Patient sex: M
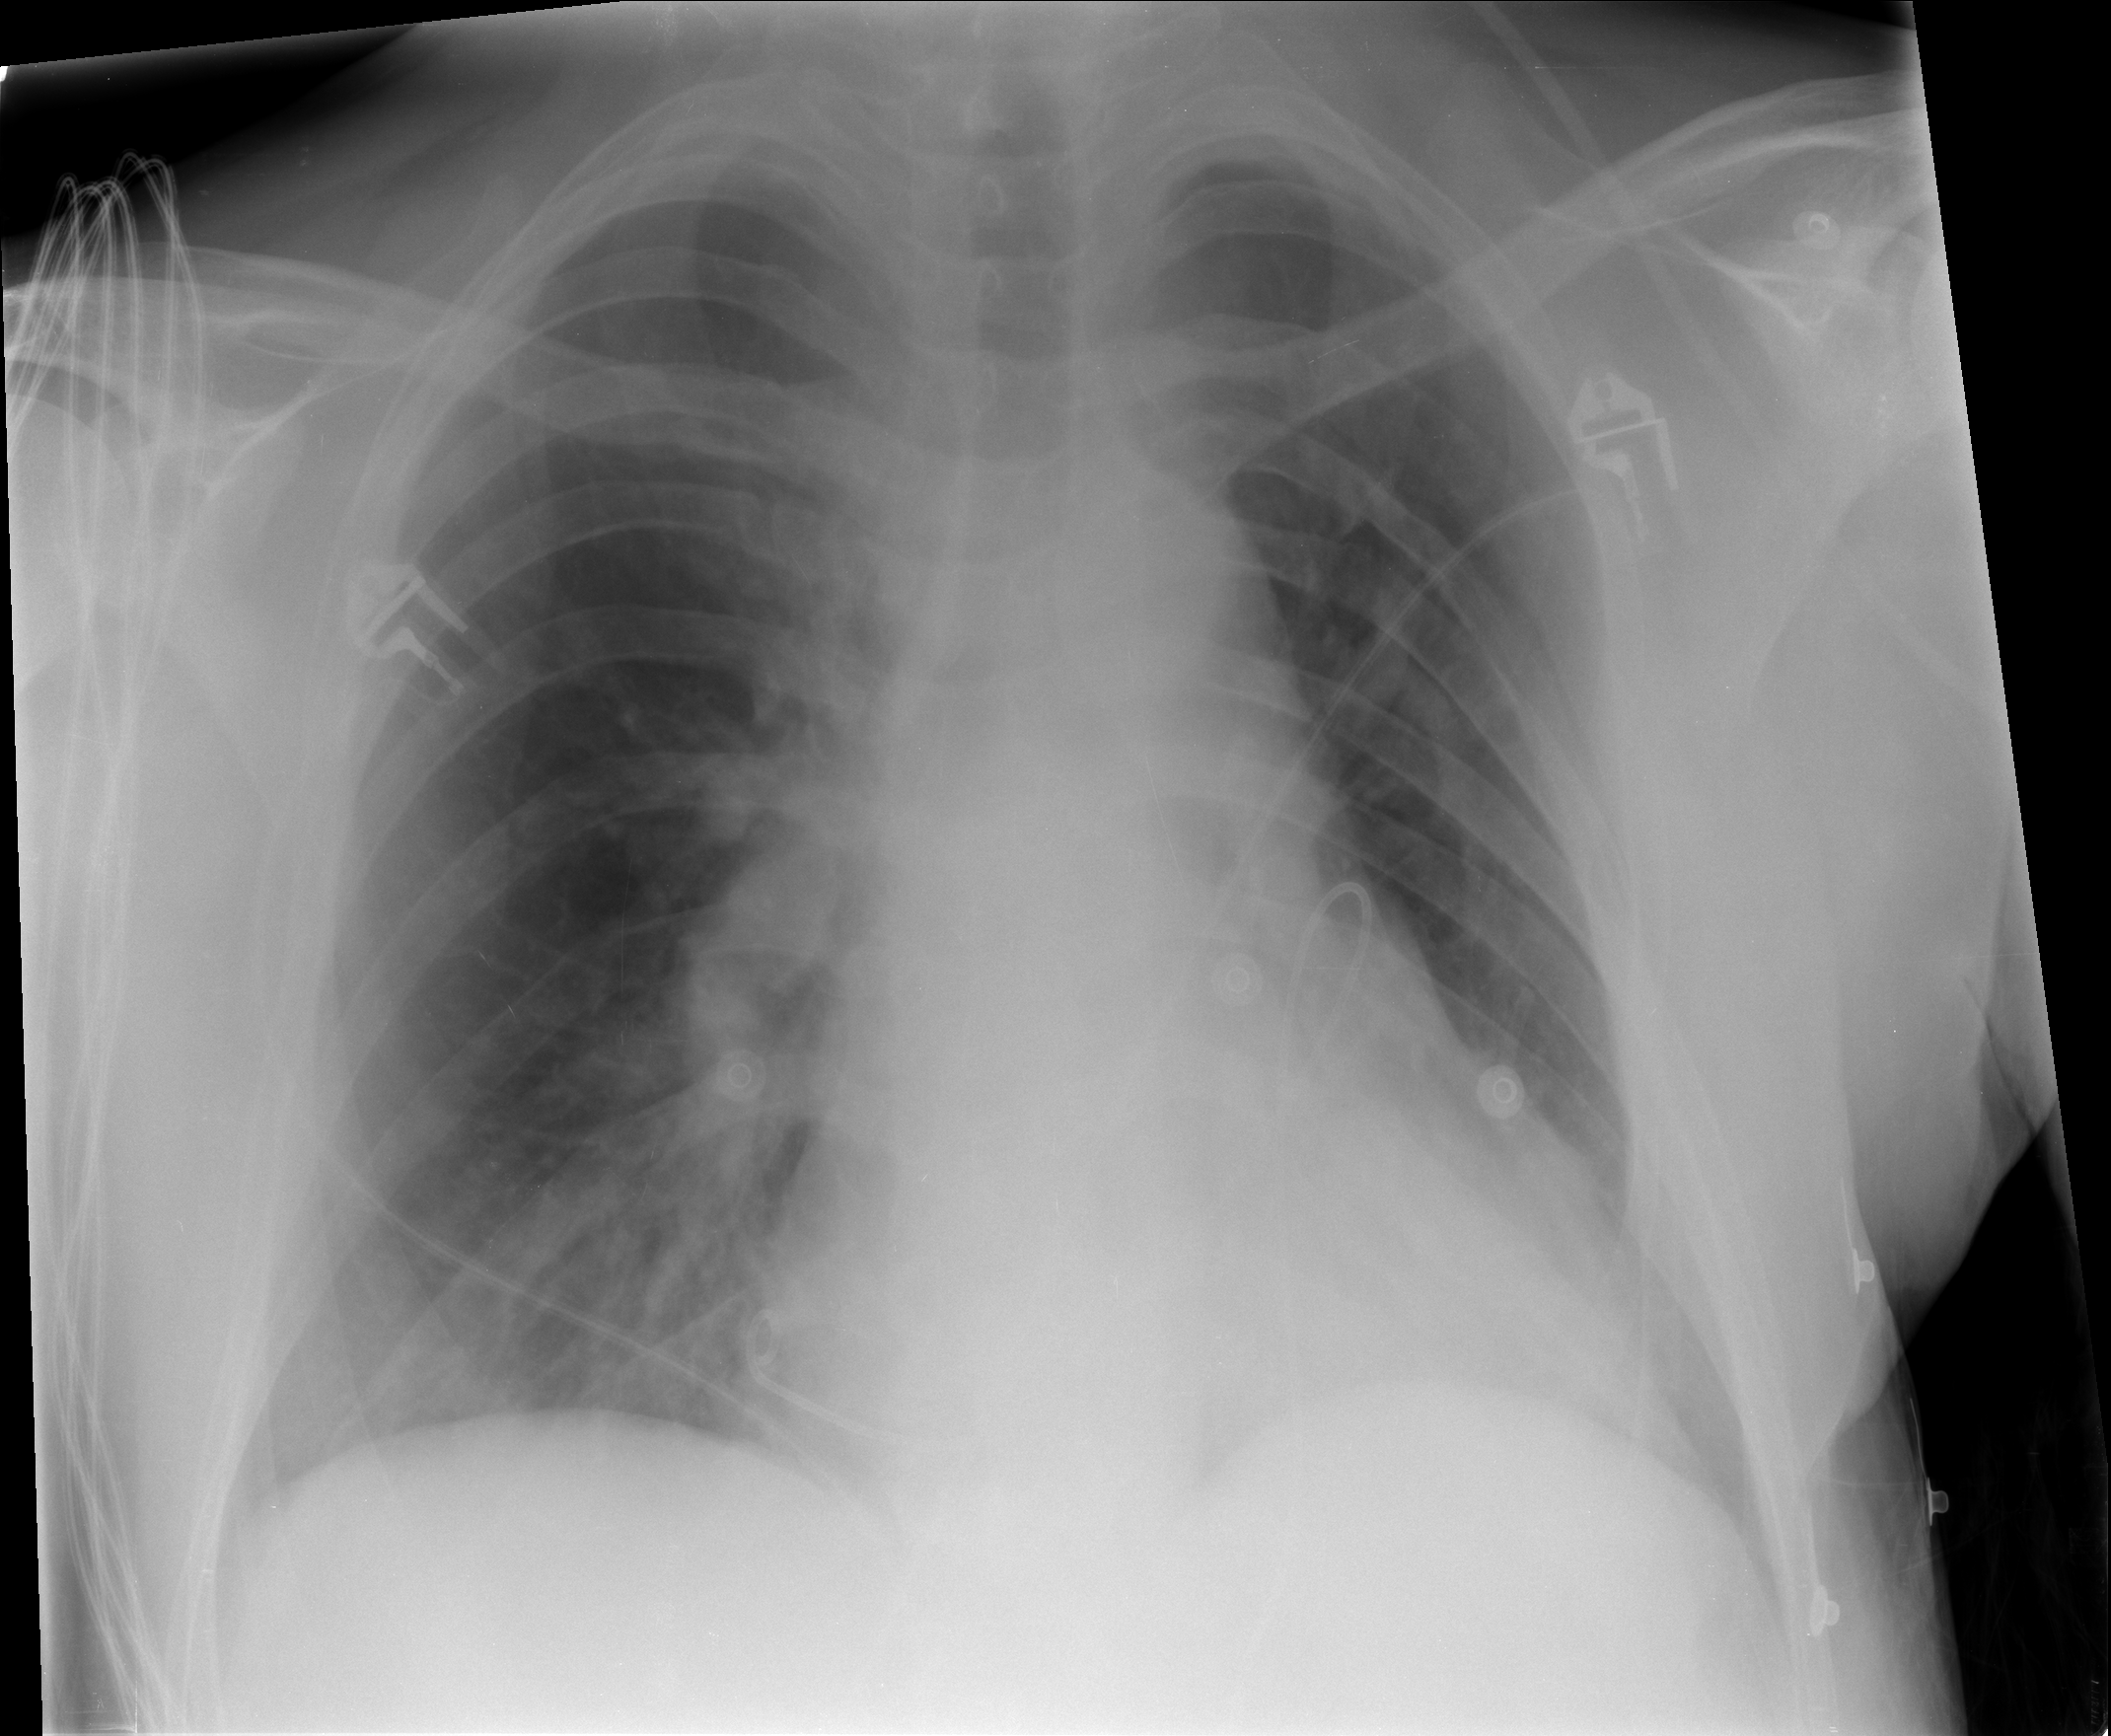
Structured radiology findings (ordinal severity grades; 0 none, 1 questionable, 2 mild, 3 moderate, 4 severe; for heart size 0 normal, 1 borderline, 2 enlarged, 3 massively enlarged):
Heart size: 0
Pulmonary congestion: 3
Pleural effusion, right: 0
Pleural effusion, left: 0
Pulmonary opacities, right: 2
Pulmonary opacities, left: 0
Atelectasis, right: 2
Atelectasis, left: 0